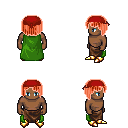
a pixel art fantasy rpg character, male body template, human, dark skin, green cape, robe skirt, red pageboy hairstyle, red bandana, gold boots, four views (front, back, left, right), 2x2 character sprite sheet, small pixel art, hard edges, no anti-aliasing